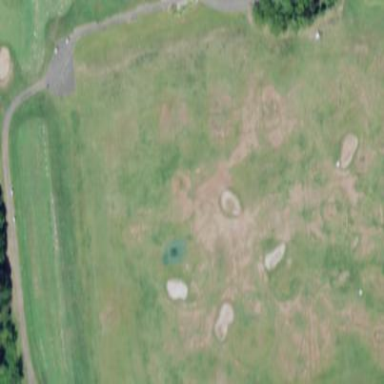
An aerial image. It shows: Grassy area used as driving range for golf.